Question: As you might know the requires key for using user's location. I have added this key and some general information into my info plist.

How can I use translation string inside the plist file ?
-- Update --
I already have a Localizable string. I'm just wondering that can I use something like
NSLocalizedString(MYSTRING,nil) inside the plist string. I know that I can create multiple file of info.plist for localisation but I was wondering there might be an easier way.
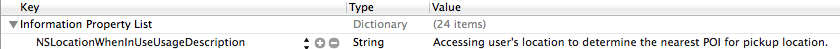
Answer: You should use 'InfoPlist.strings' file (keep both 'I' & 'P' capital) to localize values of 'Info.plist'. To do this, go to 'File->New->File', choose 'Strings File' under 'Resource' tab of 'iOS', name it 'InfoPlist', and create. Open and insert the 'Info.plist' values you want to localize like:
'''
NSLocationWhenInUseUsageDescription = "Description of this";
'''
Now you can localize 'InfoPlist.strings' file with translations.
Select the localization options, or enable localization if needed,

You should be able to see the file also on the left side editor.

: When testing the localizations on the simulator. You have to change the language on the simulator itself not just the language in the Xcode target. ( to <URL>
<URL> is the official documentation for 'Info.plist' keys localization.
to <URL>, thanks for including the pics in this answer!